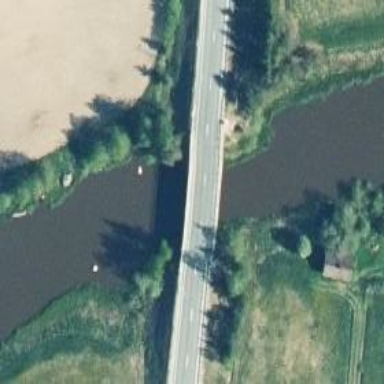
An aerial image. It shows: Trunk highway bridge with asphalt surface.